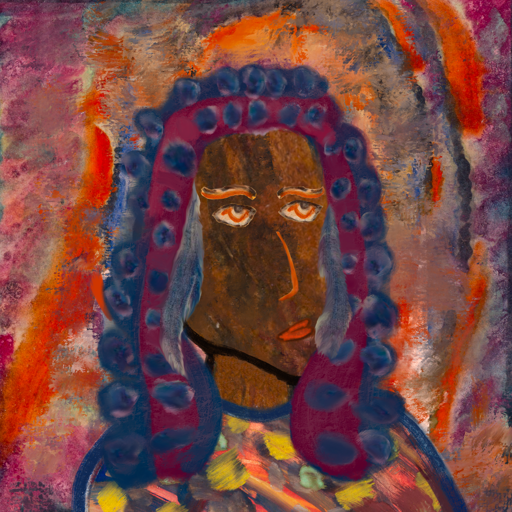
Background: Experience, Head And Neck Side: Mosgoul, Face Side: Experience, Bust: Mother_And_Son_Mother, Hair Side: Hill_Girl, Head Accessory: Blank, Second Necklace: Blank, Necklace: Blank, Baby: Blank